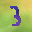
Label: 3